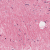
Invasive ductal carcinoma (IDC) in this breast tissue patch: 0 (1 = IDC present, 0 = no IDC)